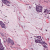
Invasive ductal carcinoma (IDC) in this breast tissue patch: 1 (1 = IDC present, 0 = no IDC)